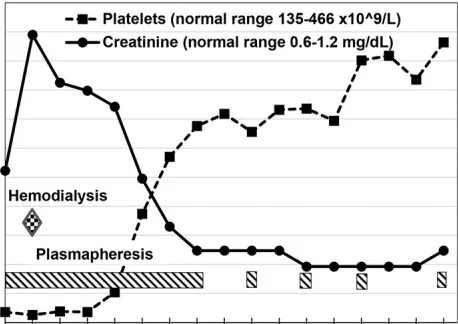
During relapse.
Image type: chart (chart)